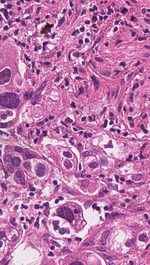
Tumor epithelial tissue: yes
Tumor-associated stroma tissue: yes
Normal tissue: no